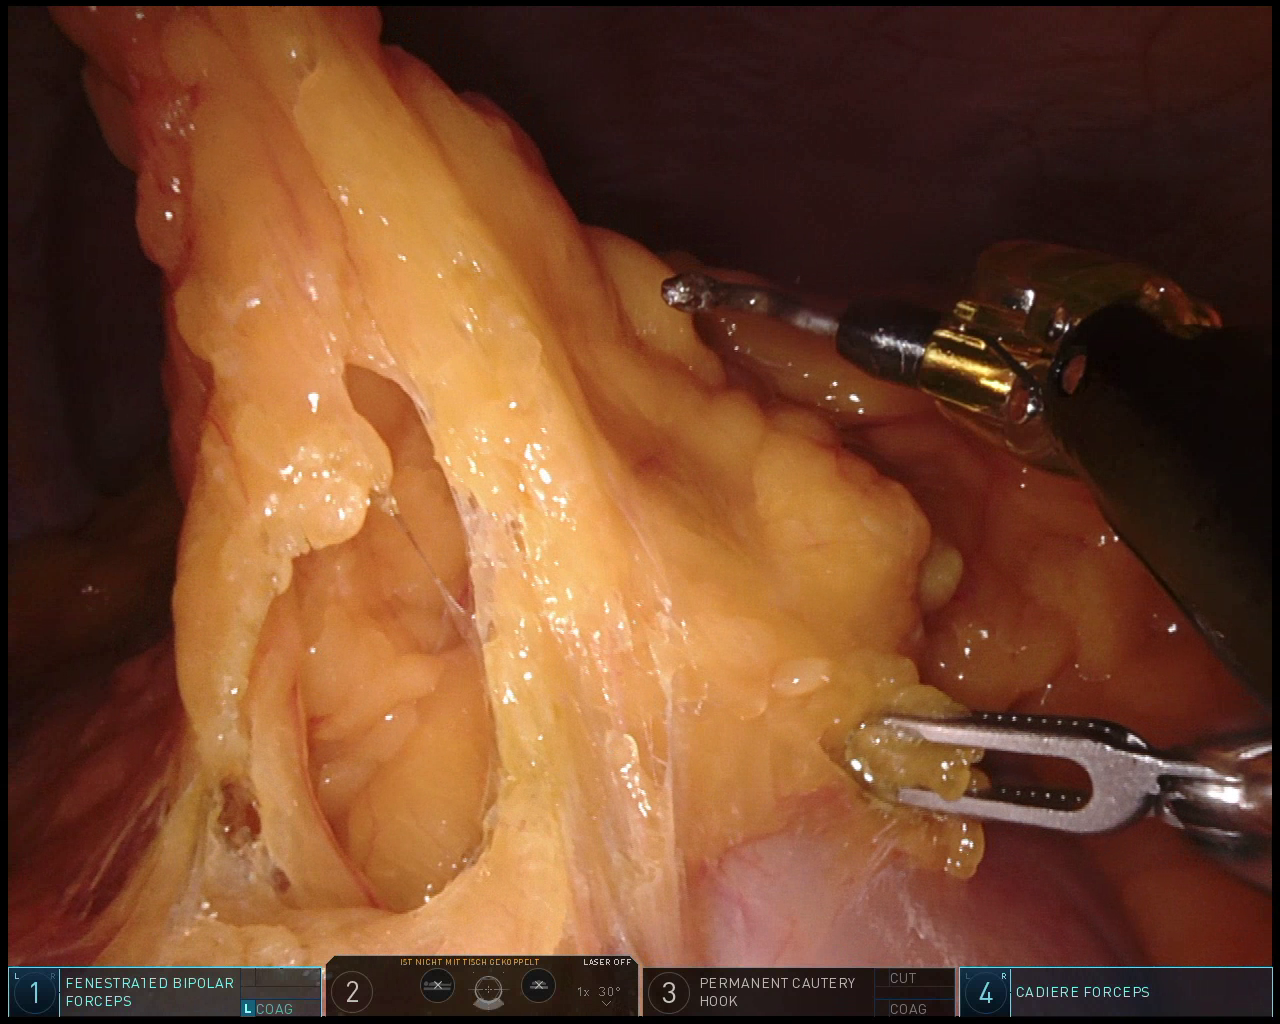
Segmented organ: colon
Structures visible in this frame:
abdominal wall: yes
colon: yes
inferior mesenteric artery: no
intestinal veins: no
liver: no
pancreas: no
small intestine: no
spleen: no
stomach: no
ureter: no
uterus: no
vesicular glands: no